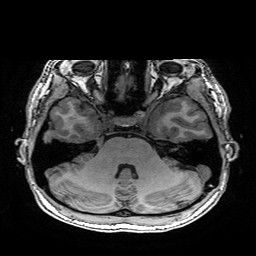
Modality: T1w
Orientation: coronal
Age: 25
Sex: female
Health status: healthy
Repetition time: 2.53 s
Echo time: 0.0034 s